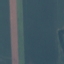
Land use / land cover: AnnualCrop